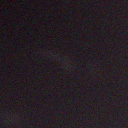
Screen state: off